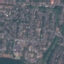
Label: Residential